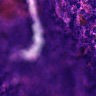
Metastatic tissue present: no